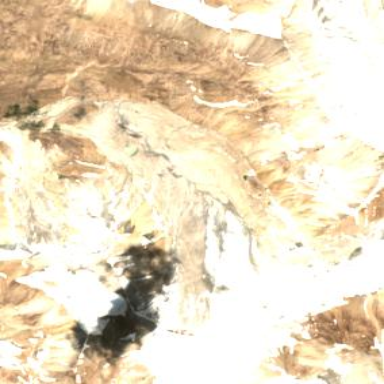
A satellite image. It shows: Stunning view of glacier.